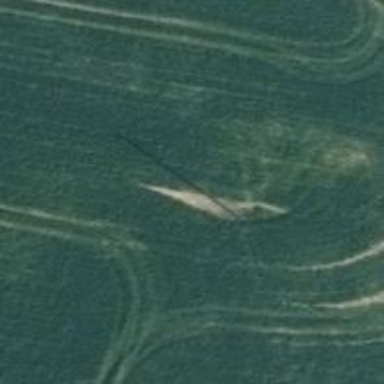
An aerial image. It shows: Power pole.